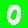
Digit: 0